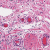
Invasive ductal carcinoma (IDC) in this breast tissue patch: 1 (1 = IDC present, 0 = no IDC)